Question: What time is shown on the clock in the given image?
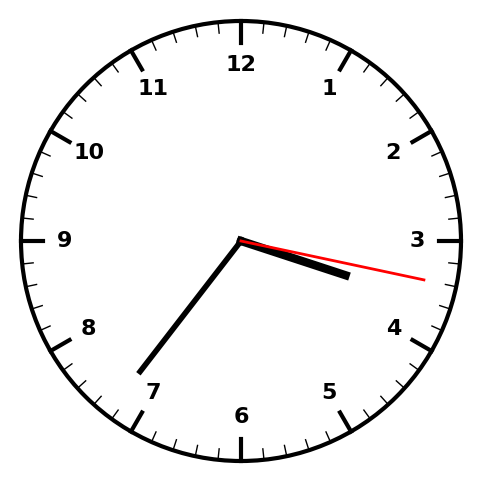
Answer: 03:36:17